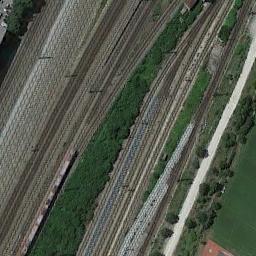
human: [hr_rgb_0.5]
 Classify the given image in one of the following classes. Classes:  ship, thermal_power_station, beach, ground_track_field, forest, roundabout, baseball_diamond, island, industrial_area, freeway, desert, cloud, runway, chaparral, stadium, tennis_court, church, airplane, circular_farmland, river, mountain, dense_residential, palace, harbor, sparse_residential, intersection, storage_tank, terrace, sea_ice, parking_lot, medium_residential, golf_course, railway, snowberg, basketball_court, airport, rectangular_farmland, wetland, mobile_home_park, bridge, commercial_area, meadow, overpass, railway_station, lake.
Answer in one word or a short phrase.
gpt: railway